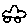
Label: car